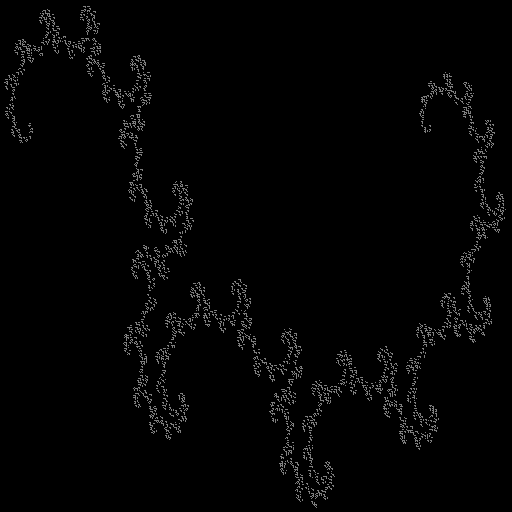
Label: gold_dragon